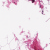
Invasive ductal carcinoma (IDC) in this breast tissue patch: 0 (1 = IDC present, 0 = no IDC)